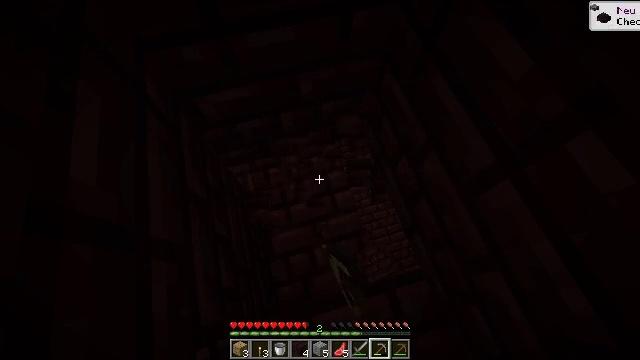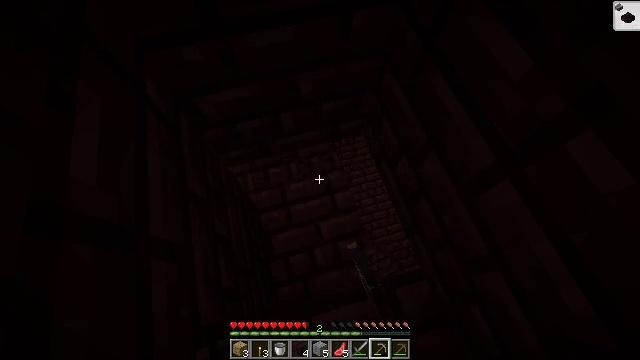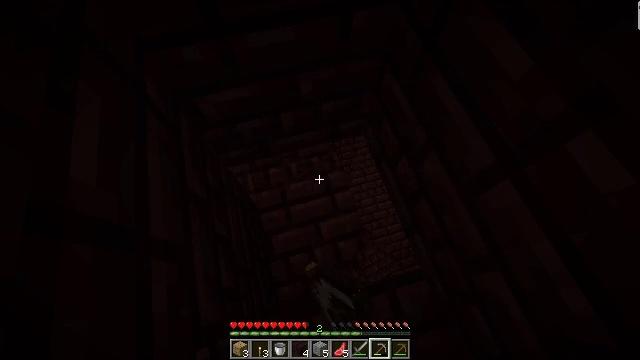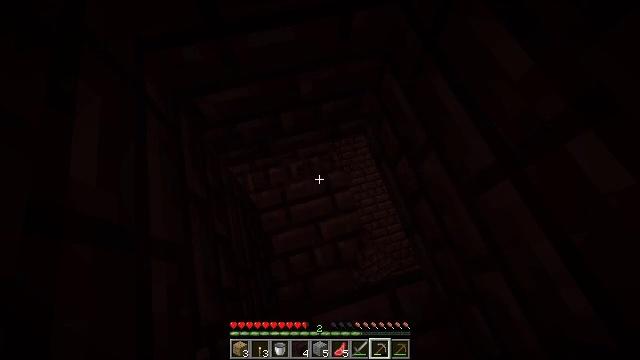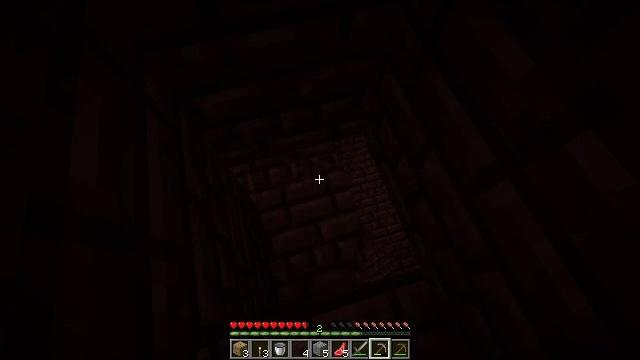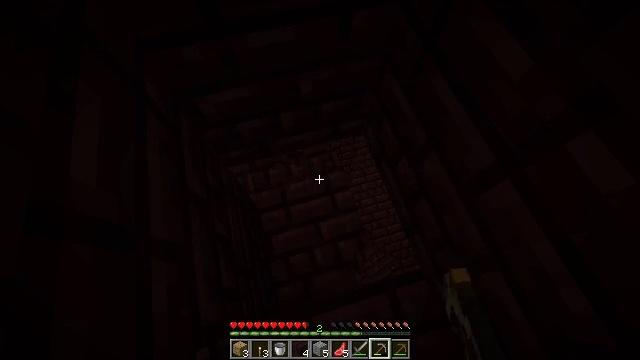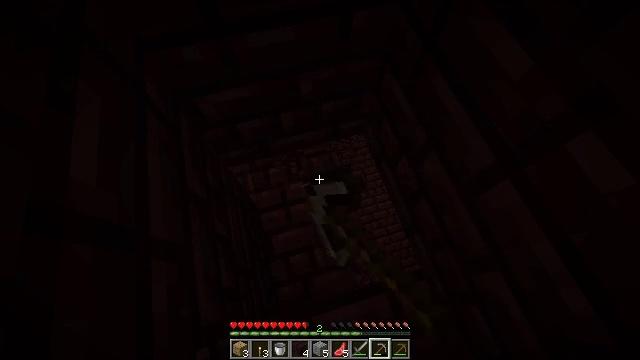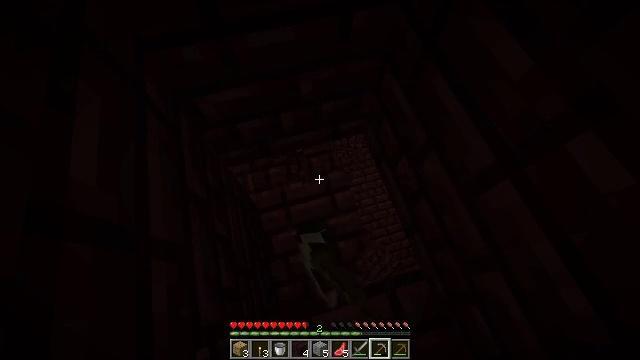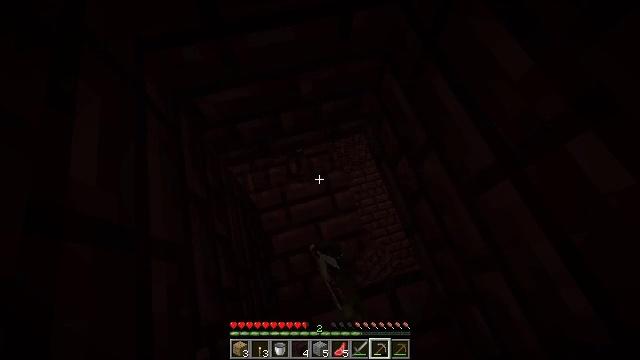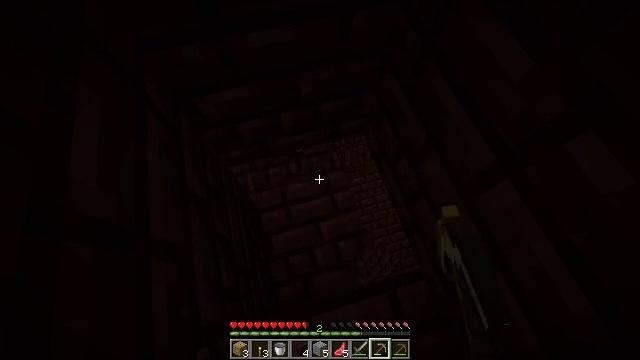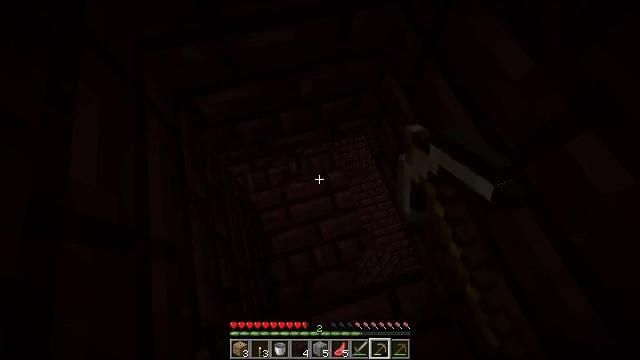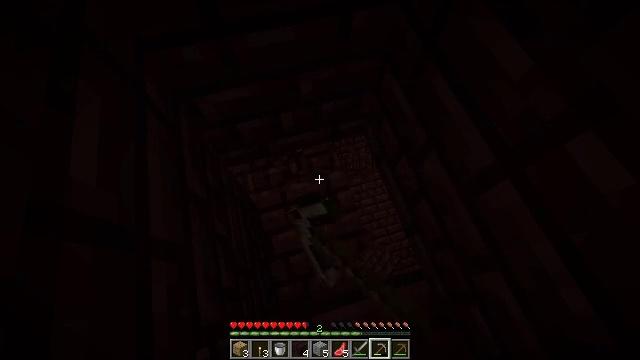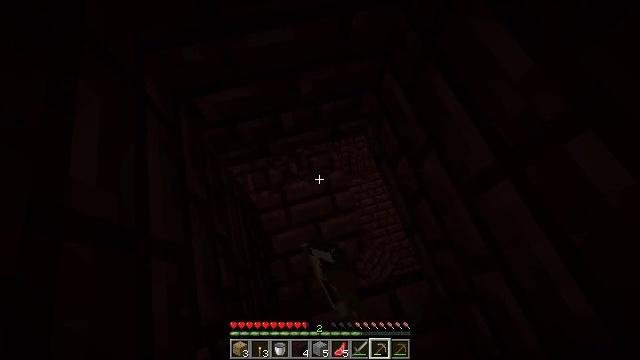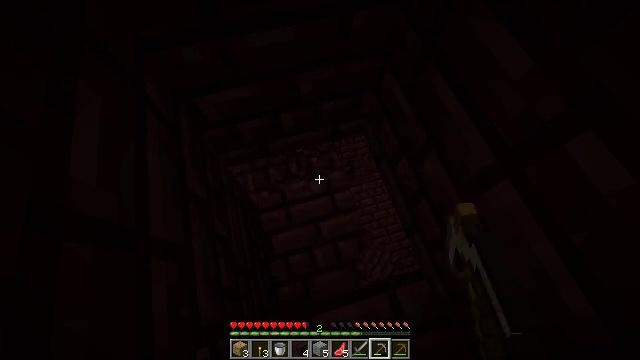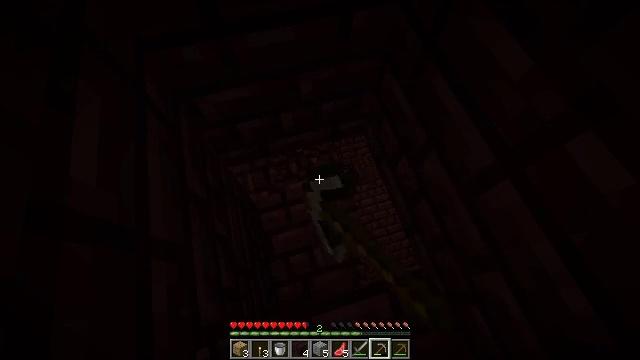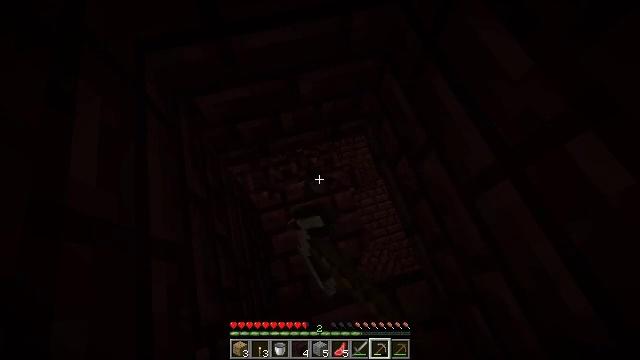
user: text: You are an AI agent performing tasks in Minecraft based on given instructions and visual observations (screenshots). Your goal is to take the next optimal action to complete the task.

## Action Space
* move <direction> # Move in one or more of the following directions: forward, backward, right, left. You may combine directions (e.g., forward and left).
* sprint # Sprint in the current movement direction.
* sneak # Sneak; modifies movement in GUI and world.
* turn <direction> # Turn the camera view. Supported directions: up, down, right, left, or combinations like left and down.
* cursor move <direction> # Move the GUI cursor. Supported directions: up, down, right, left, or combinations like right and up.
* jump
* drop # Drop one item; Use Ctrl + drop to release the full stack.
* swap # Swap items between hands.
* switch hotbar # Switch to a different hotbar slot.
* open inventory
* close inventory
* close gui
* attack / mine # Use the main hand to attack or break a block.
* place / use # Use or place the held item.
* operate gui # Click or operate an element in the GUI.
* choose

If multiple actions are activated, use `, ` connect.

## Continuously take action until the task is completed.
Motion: motion action
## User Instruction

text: Gather some nether bricks.
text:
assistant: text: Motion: attack / mine
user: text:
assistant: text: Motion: attack / mine
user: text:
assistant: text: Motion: attack / mine
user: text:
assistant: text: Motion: attack / mine
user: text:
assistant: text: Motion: attack / mine
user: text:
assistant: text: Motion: attack / mine
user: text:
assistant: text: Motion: attack / mine
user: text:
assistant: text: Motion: attack / mine
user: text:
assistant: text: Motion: attack / mine
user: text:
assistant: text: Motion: attack / mine
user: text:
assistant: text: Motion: attack / mine
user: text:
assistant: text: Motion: attack / mine
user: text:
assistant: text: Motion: attack / mine
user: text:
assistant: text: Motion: attack / mine
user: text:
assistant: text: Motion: attack / mine
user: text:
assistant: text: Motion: attack / mine
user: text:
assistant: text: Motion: attack / mine
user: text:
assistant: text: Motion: attack / mine
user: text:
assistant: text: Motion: attack / mine
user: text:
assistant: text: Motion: attack / mine
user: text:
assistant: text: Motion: attack / mine
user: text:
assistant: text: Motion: attack / mine
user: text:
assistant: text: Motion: attack / mine
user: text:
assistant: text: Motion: attack / mine
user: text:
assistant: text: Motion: turn up, attack / mine
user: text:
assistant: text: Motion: turn left and up, attack / mine
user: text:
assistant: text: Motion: turn up, attack / mine
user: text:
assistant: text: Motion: attack / mine
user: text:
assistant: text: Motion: attack / mine
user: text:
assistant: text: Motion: attack / mine